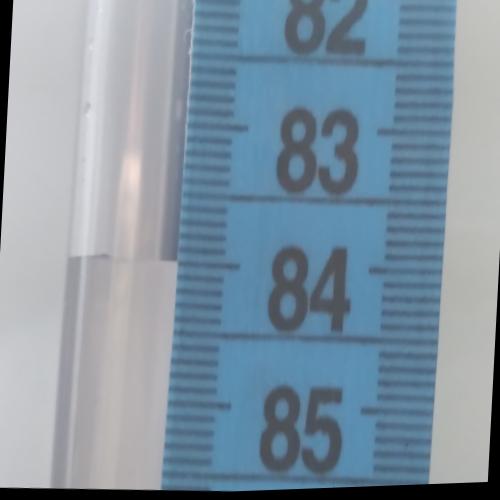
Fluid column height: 84.0 cm